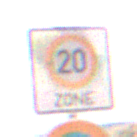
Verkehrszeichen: BeginnZone20
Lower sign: AbsolutesHalteverbot
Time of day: Midday
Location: Outdoor (Nature)
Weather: PartlyCloudy
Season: NotSpecified
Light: Natural